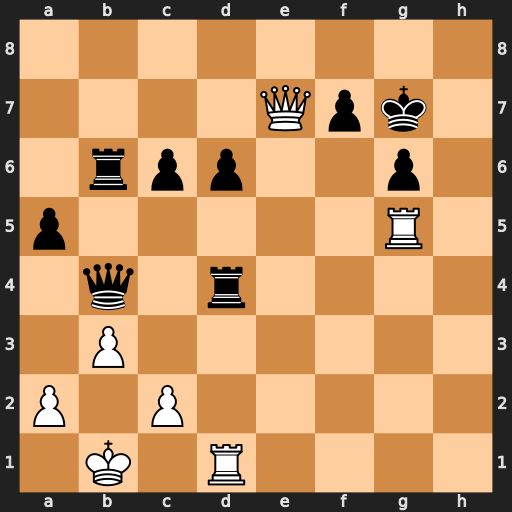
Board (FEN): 8/4Qpk1/1rpp2p1/p5R1/1q1r4/1P6/P1P5/1K1R4
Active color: w
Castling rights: -
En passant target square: -
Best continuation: Rdg1 Rd1+ Rxd1